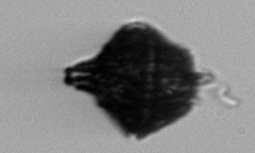
Label: Gonyaulax